This time-domain trace was recorded on a rotor test rig. What is the most likely rotor condition (normal, misalignment, unbalance, looseness)?
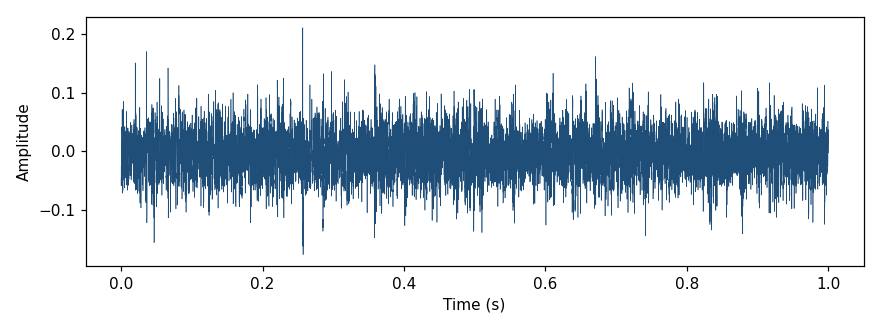
Answer: misalignment